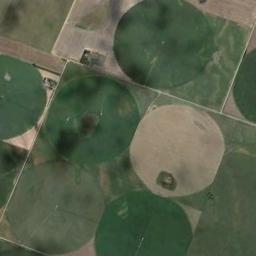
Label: circular_farmland